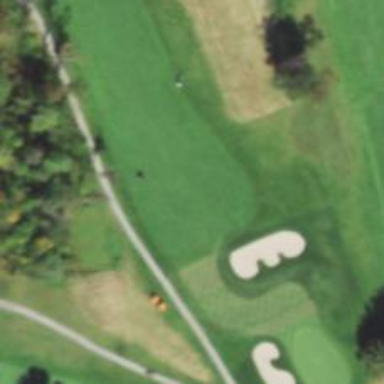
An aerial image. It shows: Golf hole.